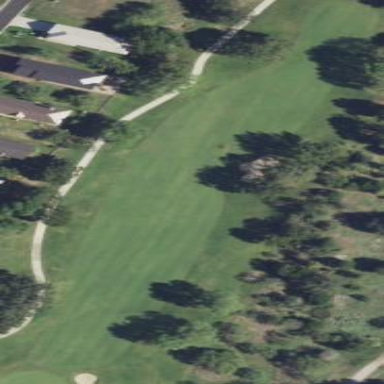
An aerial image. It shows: Grassy fairway on golf course.